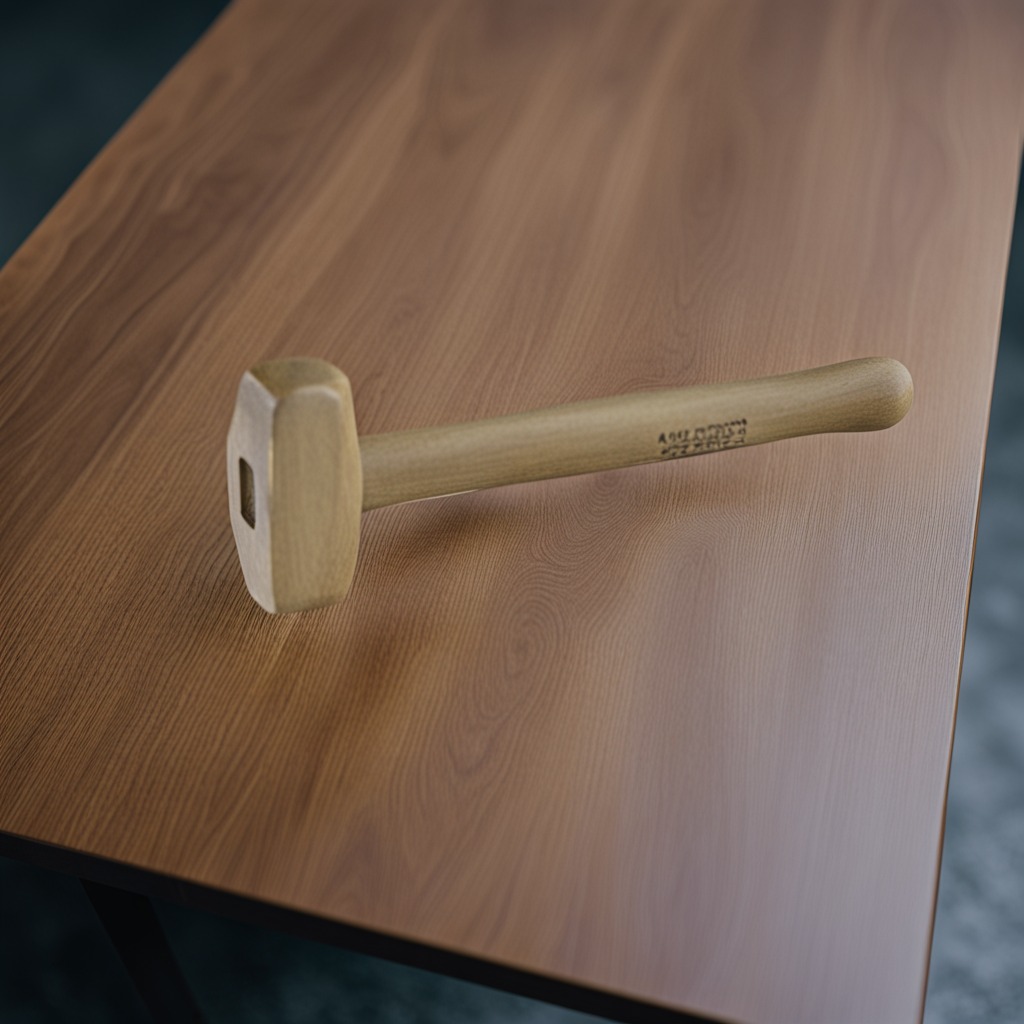
A hammer lies on a table in a small garage at twilight.